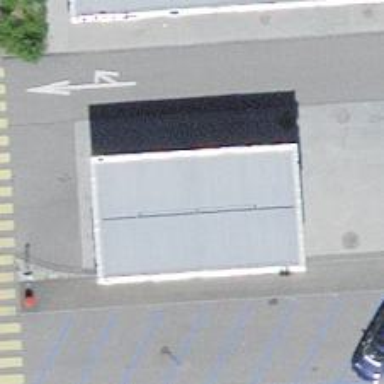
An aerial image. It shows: Fuel station.